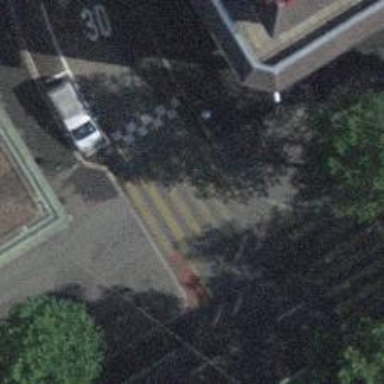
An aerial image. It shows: Uncontrolled zebra crossing with zebra markings.